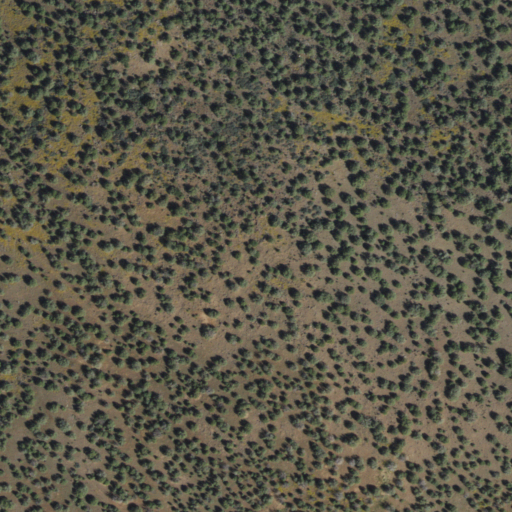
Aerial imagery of bench in Arizona named Cedar Bench containing evergreen forest and shrub